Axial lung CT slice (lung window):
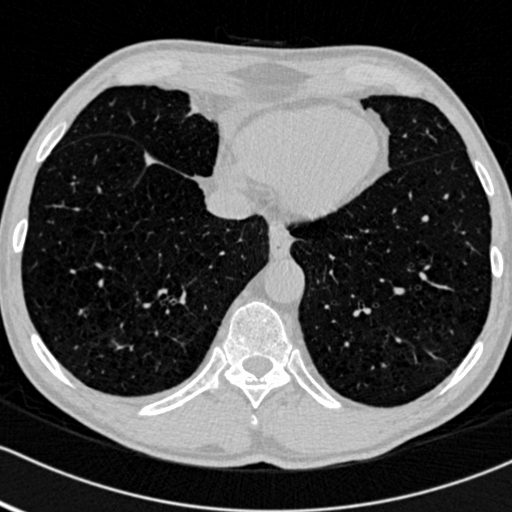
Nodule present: no